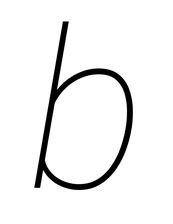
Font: Roboto-Italic_Thin_Italic